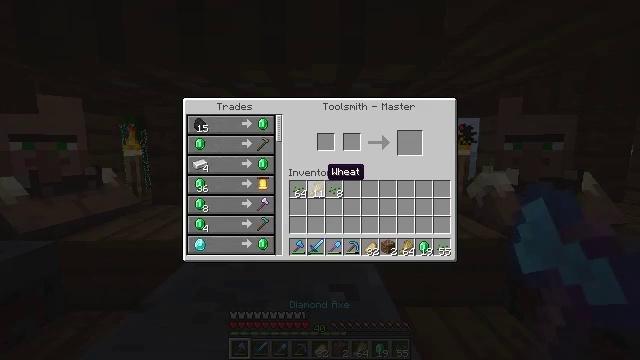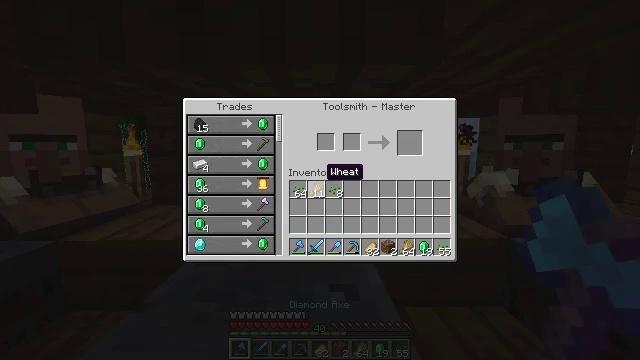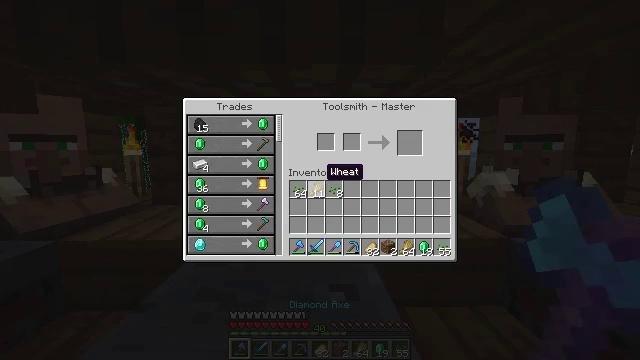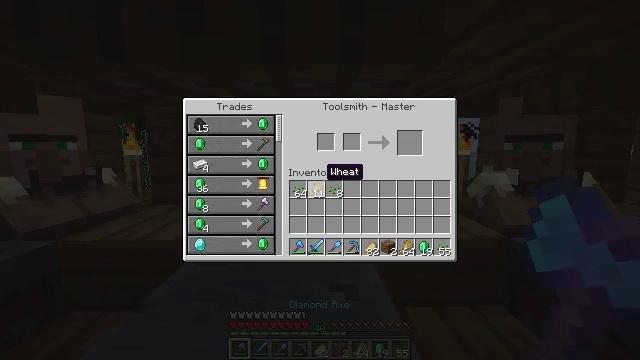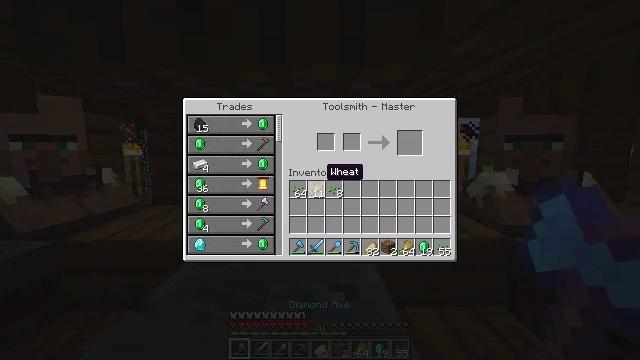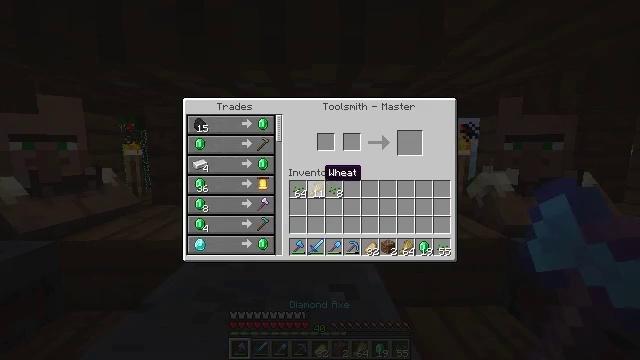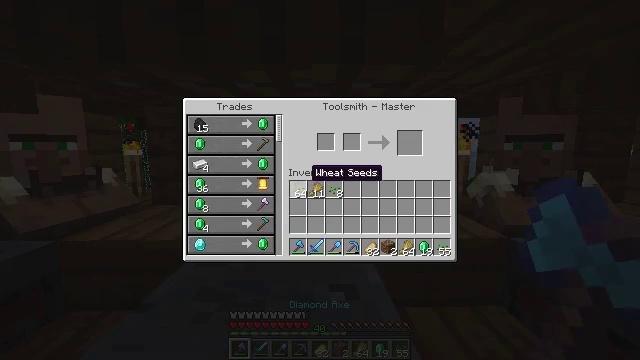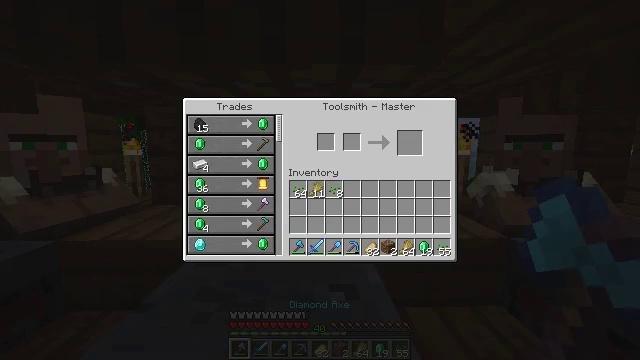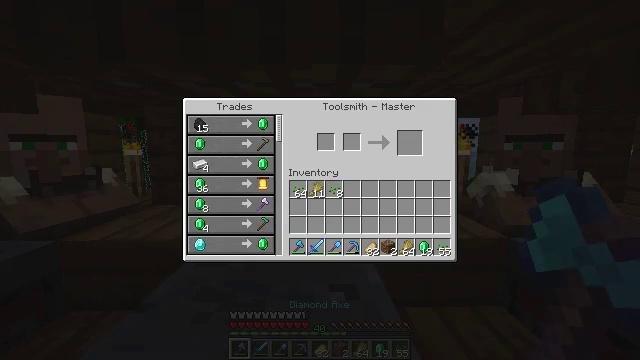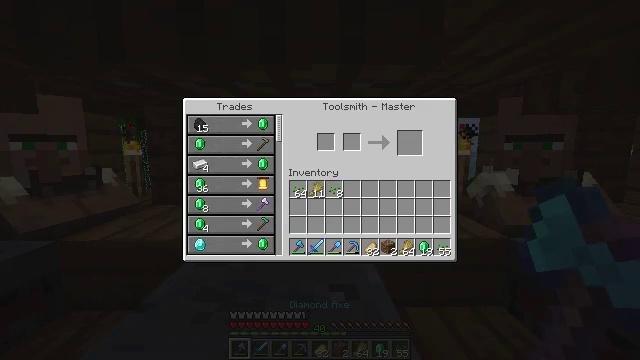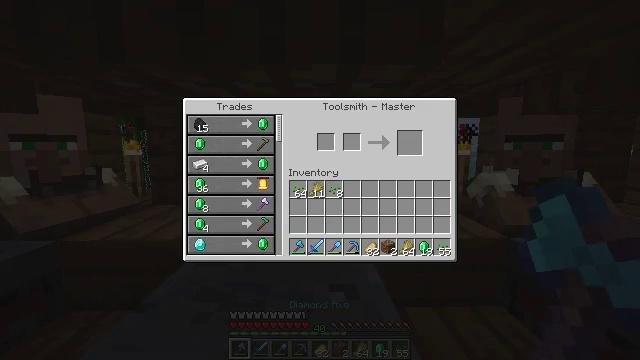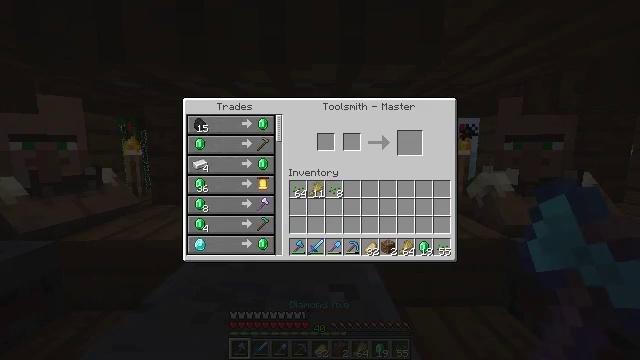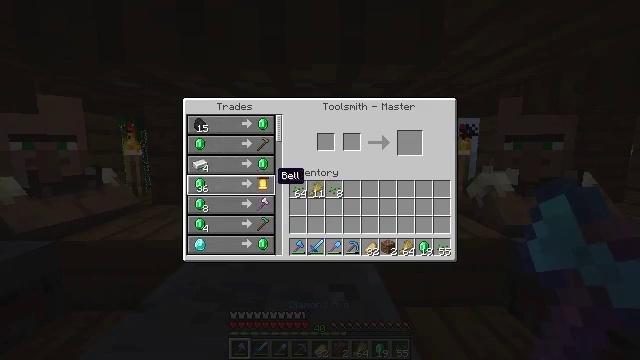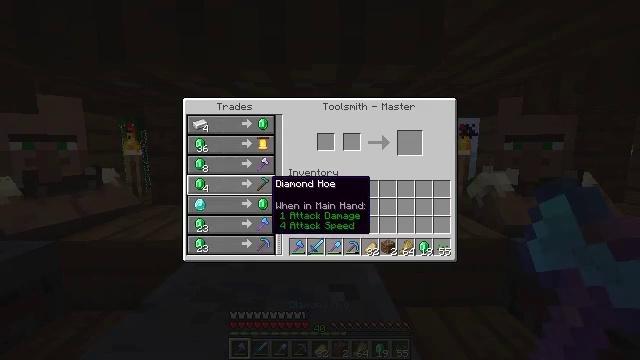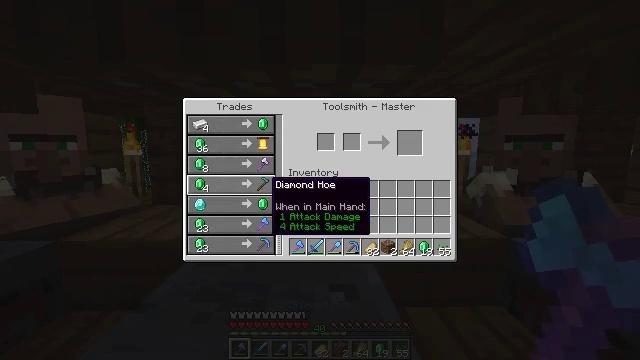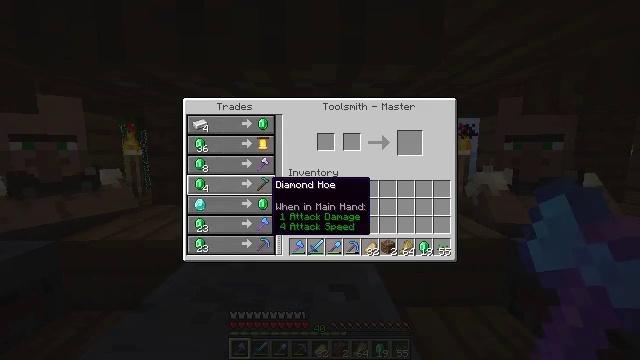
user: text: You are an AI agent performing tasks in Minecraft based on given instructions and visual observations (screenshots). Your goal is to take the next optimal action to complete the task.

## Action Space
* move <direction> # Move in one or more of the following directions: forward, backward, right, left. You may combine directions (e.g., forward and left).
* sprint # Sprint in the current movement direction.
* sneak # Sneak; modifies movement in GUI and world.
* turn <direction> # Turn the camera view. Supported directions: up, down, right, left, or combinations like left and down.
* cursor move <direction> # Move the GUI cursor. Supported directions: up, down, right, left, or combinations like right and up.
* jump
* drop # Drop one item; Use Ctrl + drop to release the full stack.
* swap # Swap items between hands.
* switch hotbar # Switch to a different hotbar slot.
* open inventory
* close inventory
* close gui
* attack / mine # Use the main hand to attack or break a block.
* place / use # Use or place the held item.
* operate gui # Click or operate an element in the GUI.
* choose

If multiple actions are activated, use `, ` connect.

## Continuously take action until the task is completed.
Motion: motion action
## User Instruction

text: Craft a diamond hoe by combining materials in the crafting table.
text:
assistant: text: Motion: no_op
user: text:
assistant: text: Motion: no_op
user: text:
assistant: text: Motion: no_op
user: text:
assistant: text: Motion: no_op
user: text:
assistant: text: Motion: no_op
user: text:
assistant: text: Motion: cursor move left
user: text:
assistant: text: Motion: cursor move left
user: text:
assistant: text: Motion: no_op
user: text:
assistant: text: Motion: no_op
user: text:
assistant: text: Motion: no_op
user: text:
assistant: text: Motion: cursor move left
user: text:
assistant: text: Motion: cursor move left
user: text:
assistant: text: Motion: cursor move down
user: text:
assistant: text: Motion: no_op
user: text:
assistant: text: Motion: no_op
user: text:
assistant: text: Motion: no_op
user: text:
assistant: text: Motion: no_op
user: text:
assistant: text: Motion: no_op
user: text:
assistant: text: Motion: no_op
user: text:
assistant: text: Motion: no_op
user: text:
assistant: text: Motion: cursor move down
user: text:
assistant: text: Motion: no_op
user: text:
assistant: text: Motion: no_op
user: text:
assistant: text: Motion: no_op
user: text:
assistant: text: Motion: no_op
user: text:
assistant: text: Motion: no_op
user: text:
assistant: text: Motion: no_op
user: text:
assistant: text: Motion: no_op
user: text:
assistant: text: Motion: close gui
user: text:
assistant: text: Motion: no_op